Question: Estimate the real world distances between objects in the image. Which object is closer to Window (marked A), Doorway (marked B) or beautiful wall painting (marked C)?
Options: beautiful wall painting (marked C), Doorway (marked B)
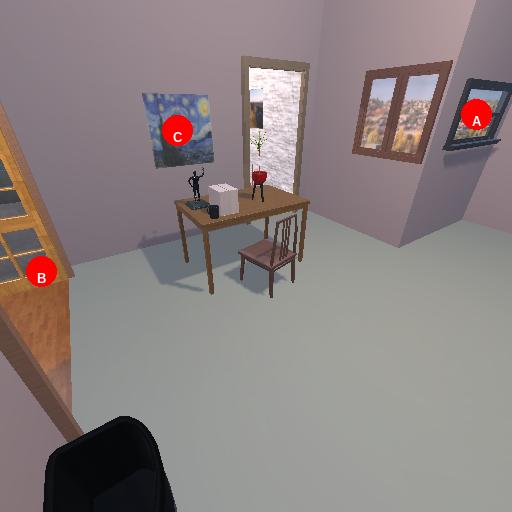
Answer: beautiful wall painting (marked C)